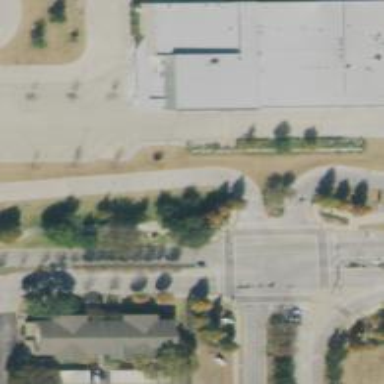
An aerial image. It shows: Tertiary road with separate sidewalk.